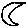
Label: moon